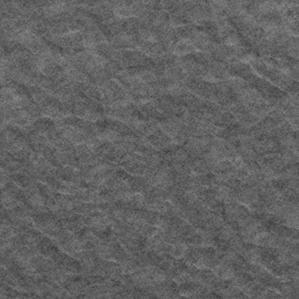
Label: frost